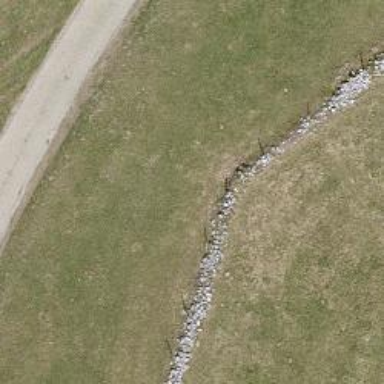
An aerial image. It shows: Wall barrier.